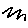
Label: zigzag